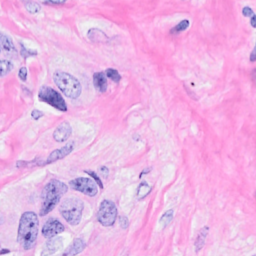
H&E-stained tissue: Breast